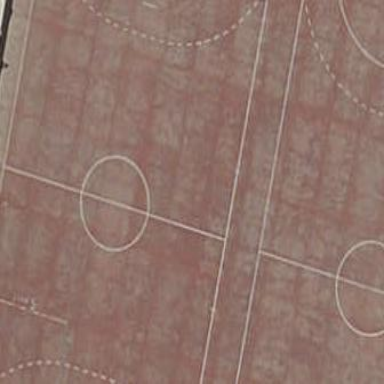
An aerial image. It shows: Soccer pitch for outdoor sports and leisure activities.